Interaction volume radius: 5 \u00c5
Interaction volume height: 20 \u00c5
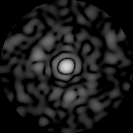
Disorder parameter: 0.8283